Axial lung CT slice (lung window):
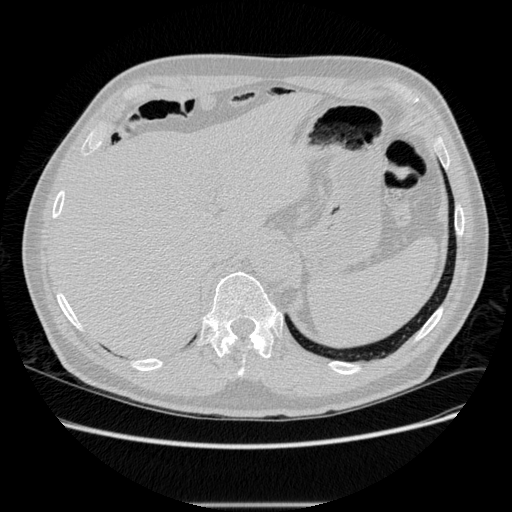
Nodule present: no